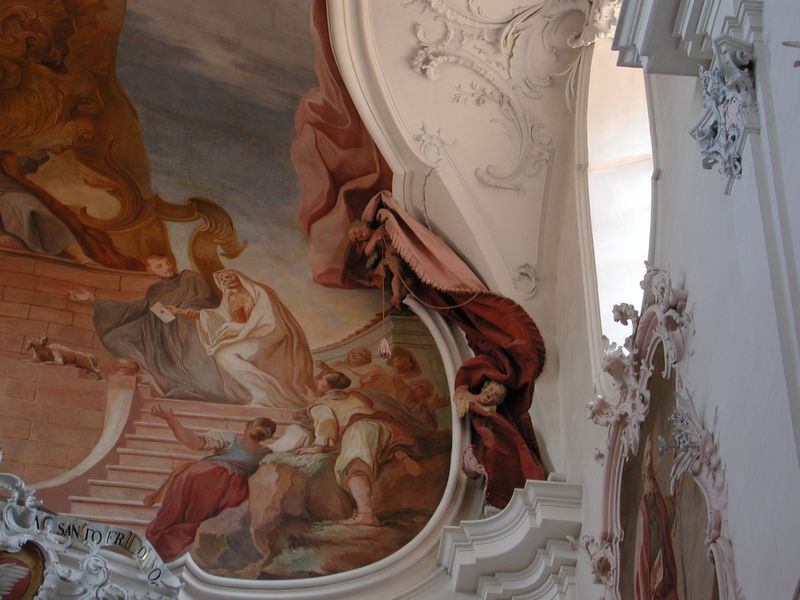
Titel: Deckenfresken im St. Fridolinsmünster in Bad Säckingen
Künstler: Franz Joseph Spiegler
Standort: Bad Säckingen, St. Fridolinsmünster (EU - D - BW)
Schlagwörter: blau, himmel, mann, umhang, weiß, wolken, menschen, sitzen, fenster, frau, hund, rot, tier, malerei, barock, tod, vorhang, kirche, decke, rokoko, engel, putte, putto, schrift, fels, treppe, dark, detail, wandgemälde, wandmalerei, stuck, stufen, kordel, faltenwurf, schaf, rückenfigur, volk, skelett, mönch, deckengemälde, fresko, light, heilig, maria, ziege, vorhan, deckenfresko, cold, sixtinische kapelle, lonely, busy, airy, quiet, santo, fresko#, barocke deckengemälde